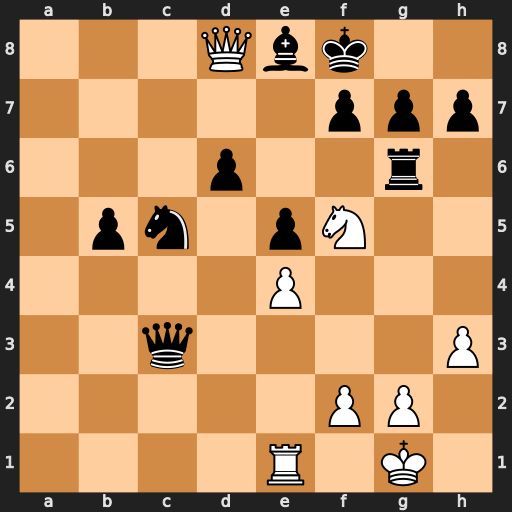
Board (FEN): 3Qbk2/5ppp/3p2r1/1pn1pN2/4P3/2q4P/5PP1/4R1K1
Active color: w
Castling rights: -
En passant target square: -
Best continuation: Qe7+ Kg8 Qxe8#